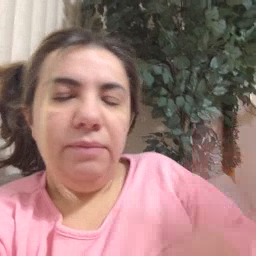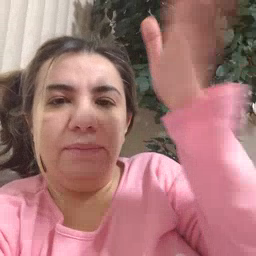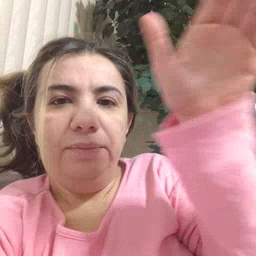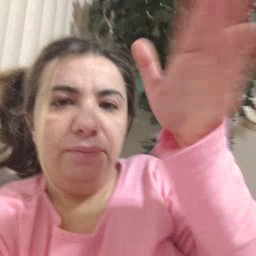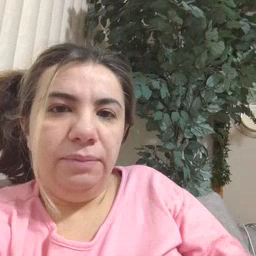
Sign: flag